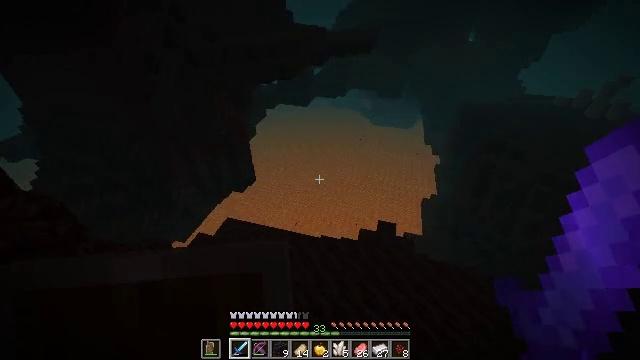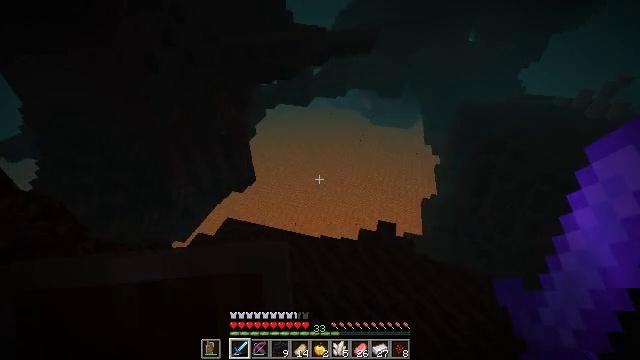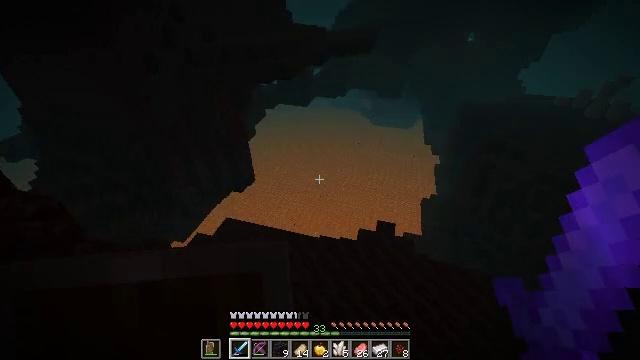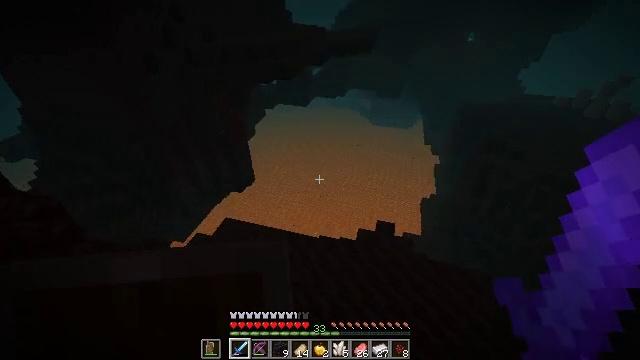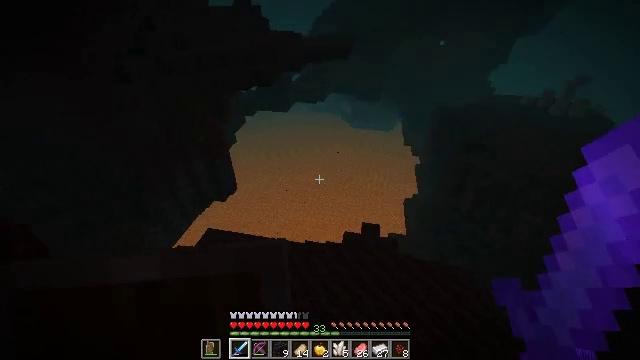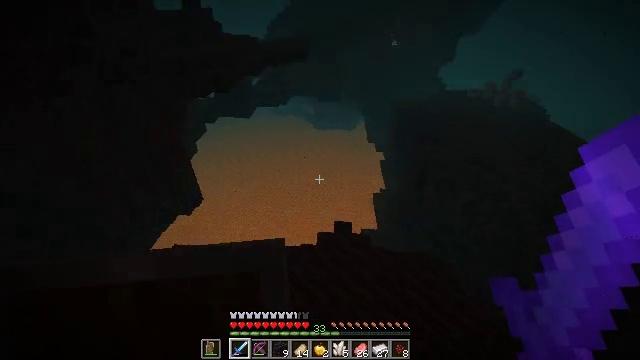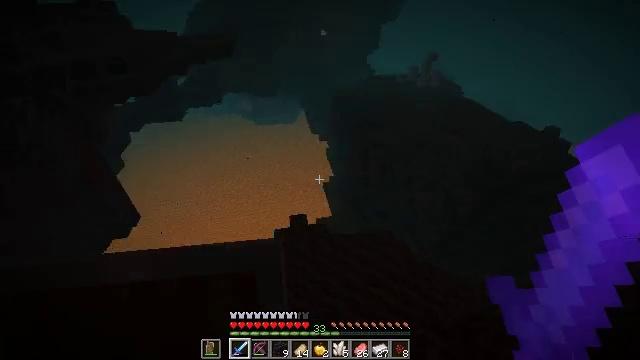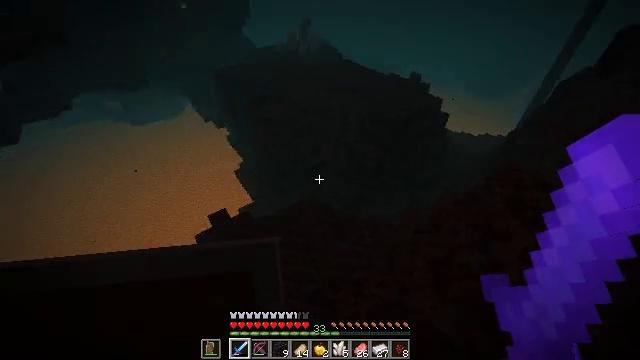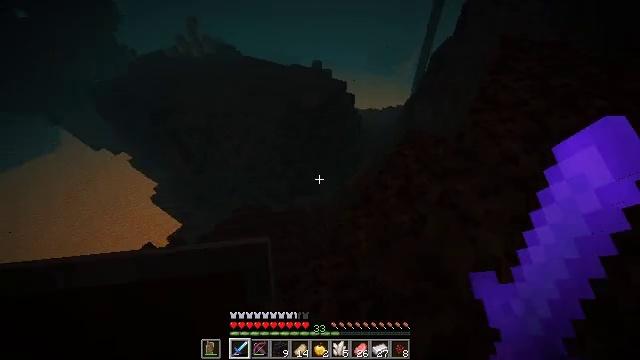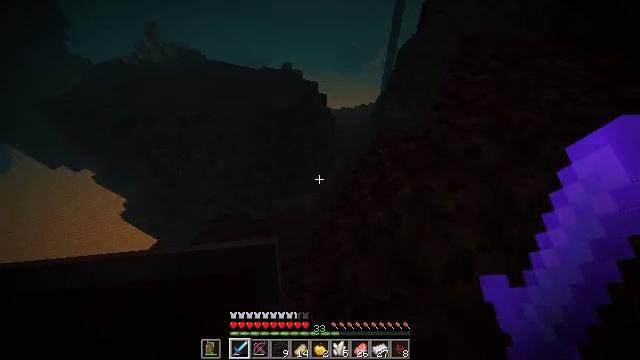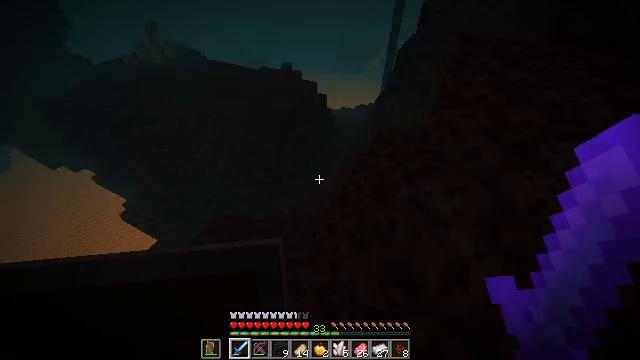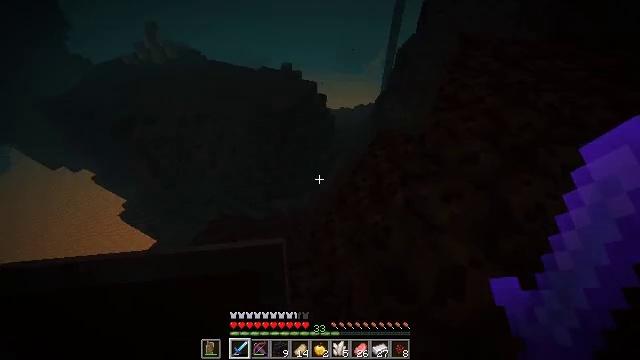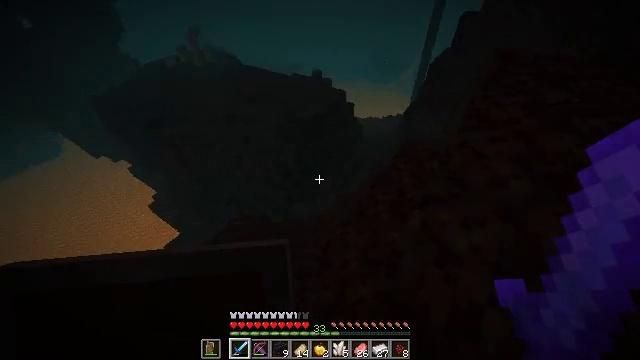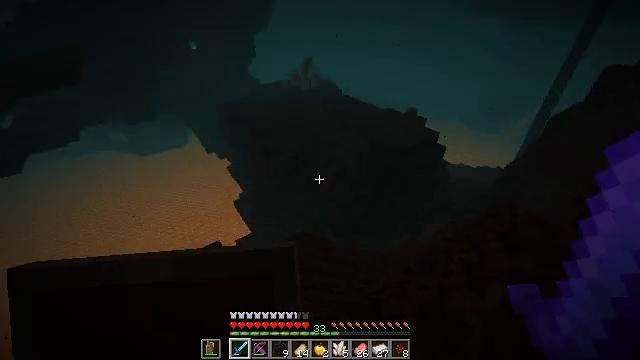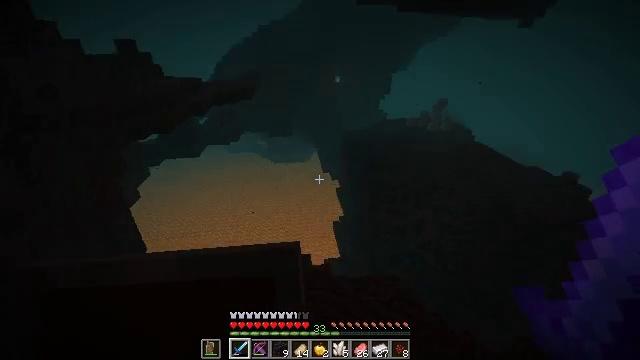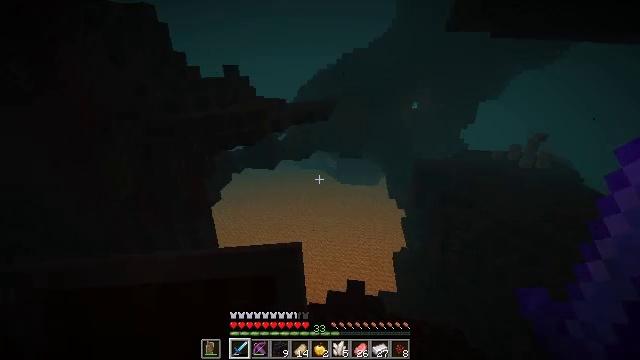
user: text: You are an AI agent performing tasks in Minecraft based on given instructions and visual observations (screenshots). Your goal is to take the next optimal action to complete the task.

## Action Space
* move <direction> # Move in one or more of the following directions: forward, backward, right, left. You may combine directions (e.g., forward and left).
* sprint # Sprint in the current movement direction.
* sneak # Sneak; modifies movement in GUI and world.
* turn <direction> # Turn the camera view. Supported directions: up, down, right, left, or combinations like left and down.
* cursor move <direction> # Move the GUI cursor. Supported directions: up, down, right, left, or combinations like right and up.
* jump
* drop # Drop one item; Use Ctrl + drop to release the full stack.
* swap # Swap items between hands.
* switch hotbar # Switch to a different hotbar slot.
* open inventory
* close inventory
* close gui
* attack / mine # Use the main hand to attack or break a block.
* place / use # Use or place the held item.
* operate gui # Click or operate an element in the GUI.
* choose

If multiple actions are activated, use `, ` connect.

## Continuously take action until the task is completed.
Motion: motion action
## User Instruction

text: Break the block holding the soul fire.
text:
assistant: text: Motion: move right, sneak
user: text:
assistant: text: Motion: move right, sneak
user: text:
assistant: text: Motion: move right, sneak
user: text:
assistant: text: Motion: move right, sneak, turn right and up
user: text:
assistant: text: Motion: move right, sneak, turn right
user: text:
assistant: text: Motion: move right, sneak, turn right and down
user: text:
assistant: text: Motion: move forward and move right, sneak, turn right and down
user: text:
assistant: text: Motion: move forward and move right, sneak, turn right and down
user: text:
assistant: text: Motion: move forward and move right, sneak, turn right
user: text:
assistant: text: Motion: move forward and move right, sneak
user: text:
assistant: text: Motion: move forward and move right, sneak
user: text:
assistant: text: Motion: move forward and move right, sneak, turn left and up
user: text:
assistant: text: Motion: move forward and move right, sneak, turn left and up
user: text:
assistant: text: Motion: move forward and move right, sneak, turn left and up
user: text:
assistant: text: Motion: move forward and move right, sneak, turn left and up
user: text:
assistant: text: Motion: move forward and move right, sneak
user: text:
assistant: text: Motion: move forward and move right, sneak
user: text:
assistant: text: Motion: move forward and move right, sneak
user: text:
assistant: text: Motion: move forward and move right, sneak
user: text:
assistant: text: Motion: move forward and move right, sneak
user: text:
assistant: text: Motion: move forward and move right, sneak
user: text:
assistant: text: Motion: move forward and move right, sneak
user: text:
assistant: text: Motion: move forward and move right, sneak
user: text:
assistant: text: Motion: move forward and move right, sneak
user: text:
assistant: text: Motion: move forward and move right, sneak
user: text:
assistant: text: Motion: move forward and move right, sneak
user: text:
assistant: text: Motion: move forward and move right, sneak
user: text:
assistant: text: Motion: move forward and move right, sneak
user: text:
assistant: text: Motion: move forward and move right, sneak
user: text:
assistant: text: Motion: move forward and move right, sneak